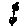
Label: flower